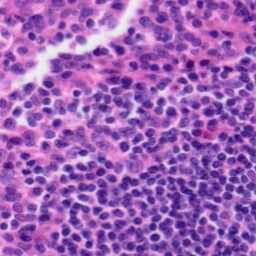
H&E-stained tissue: Tonsil